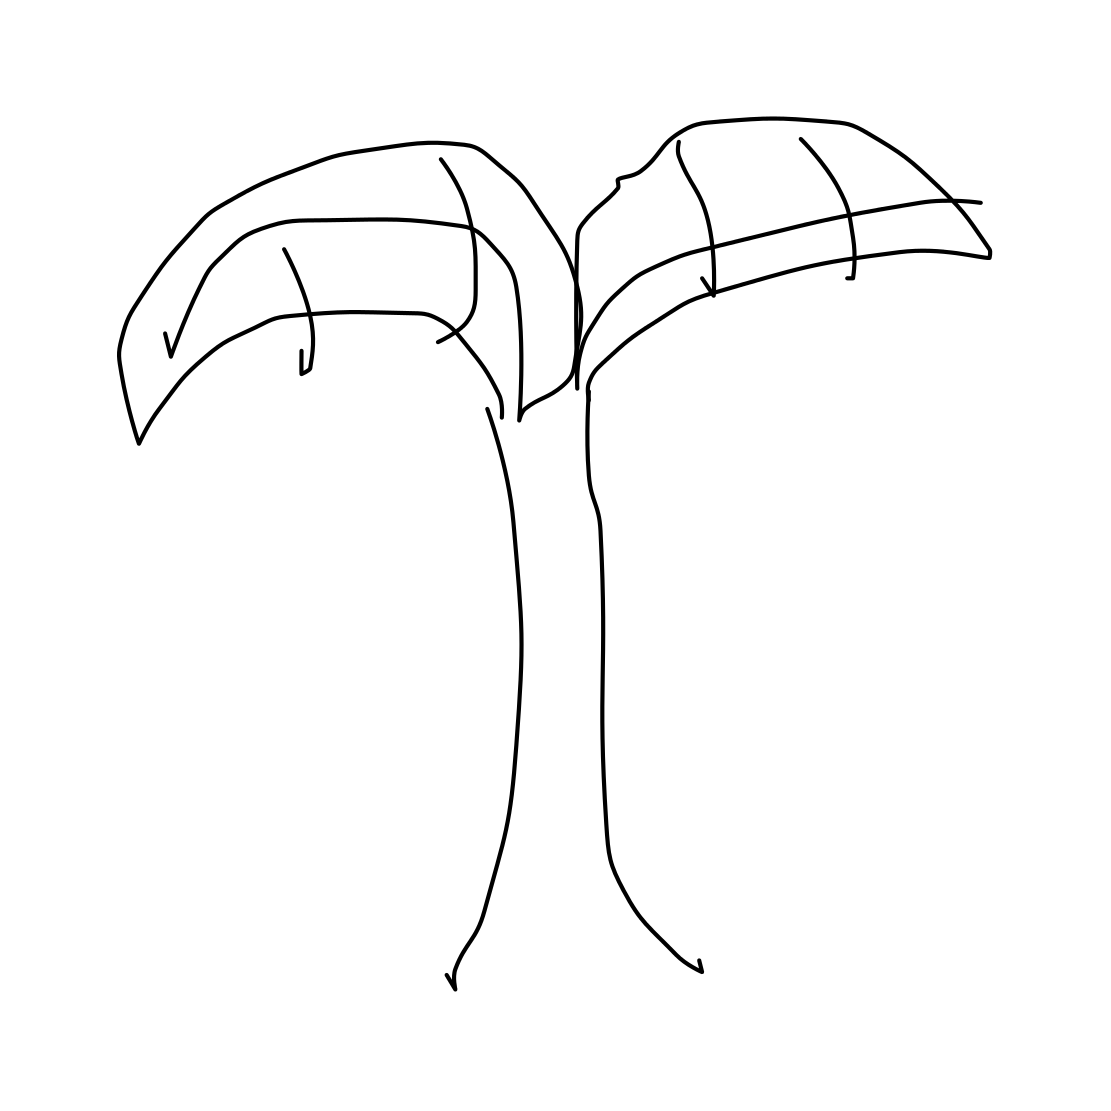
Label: palm tree